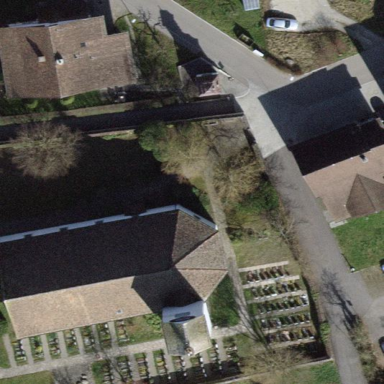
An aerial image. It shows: Building that is place of worship.